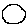
Label: circle